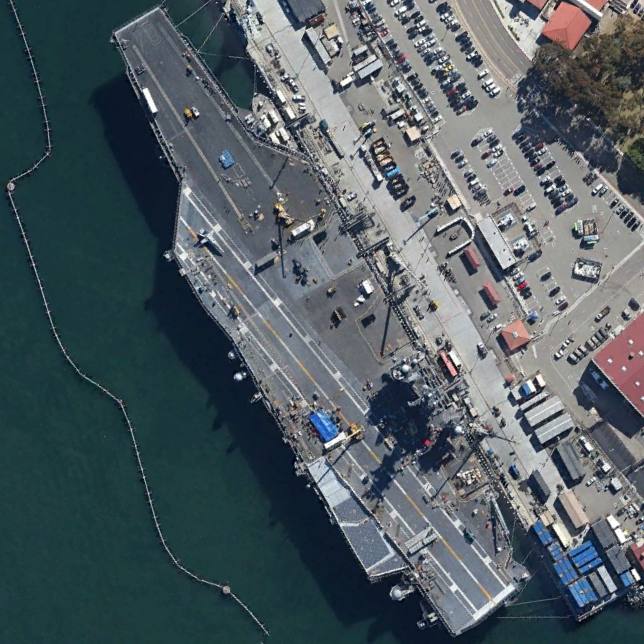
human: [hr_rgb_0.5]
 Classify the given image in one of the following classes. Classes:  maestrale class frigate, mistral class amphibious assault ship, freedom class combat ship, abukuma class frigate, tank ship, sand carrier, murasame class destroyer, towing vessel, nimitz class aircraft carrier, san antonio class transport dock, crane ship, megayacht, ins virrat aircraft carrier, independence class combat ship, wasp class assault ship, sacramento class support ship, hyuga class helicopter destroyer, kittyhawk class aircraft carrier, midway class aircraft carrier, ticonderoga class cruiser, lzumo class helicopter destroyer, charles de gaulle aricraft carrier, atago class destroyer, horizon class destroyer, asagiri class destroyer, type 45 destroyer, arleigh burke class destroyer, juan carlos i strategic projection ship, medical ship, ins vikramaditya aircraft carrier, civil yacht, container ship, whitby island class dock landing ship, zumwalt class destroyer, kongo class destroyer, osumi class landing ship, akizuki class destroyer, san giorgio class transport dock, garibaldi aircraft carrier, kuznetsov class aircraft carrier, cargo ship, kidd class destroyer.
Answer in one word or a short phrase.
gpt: Nimitz class aircraft carrier